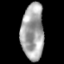
Tissue: lung
Cell type: T cells
Senescence score: 0.1744
Nuclear area (px): 1251
Mean DAPI intensity: 164.341